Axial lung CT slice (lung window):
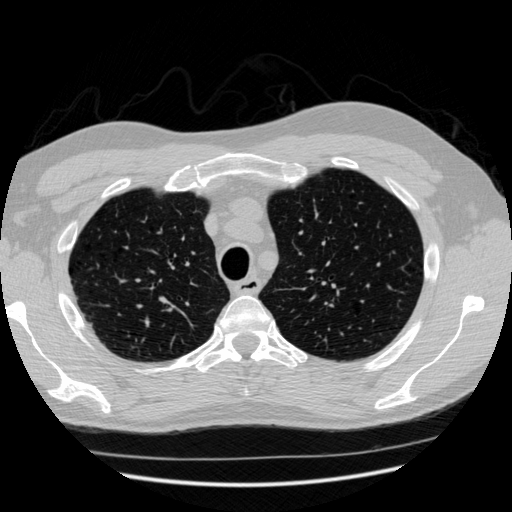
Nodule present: no